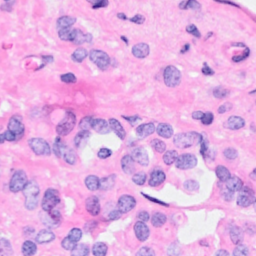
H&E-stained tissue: Breast